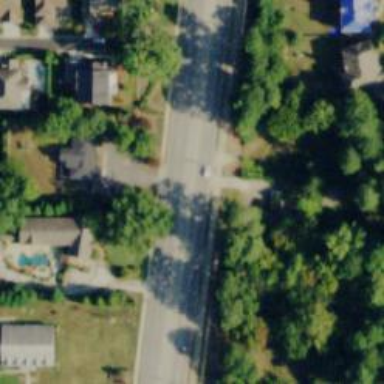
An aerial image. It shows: Emergency access point on the road.